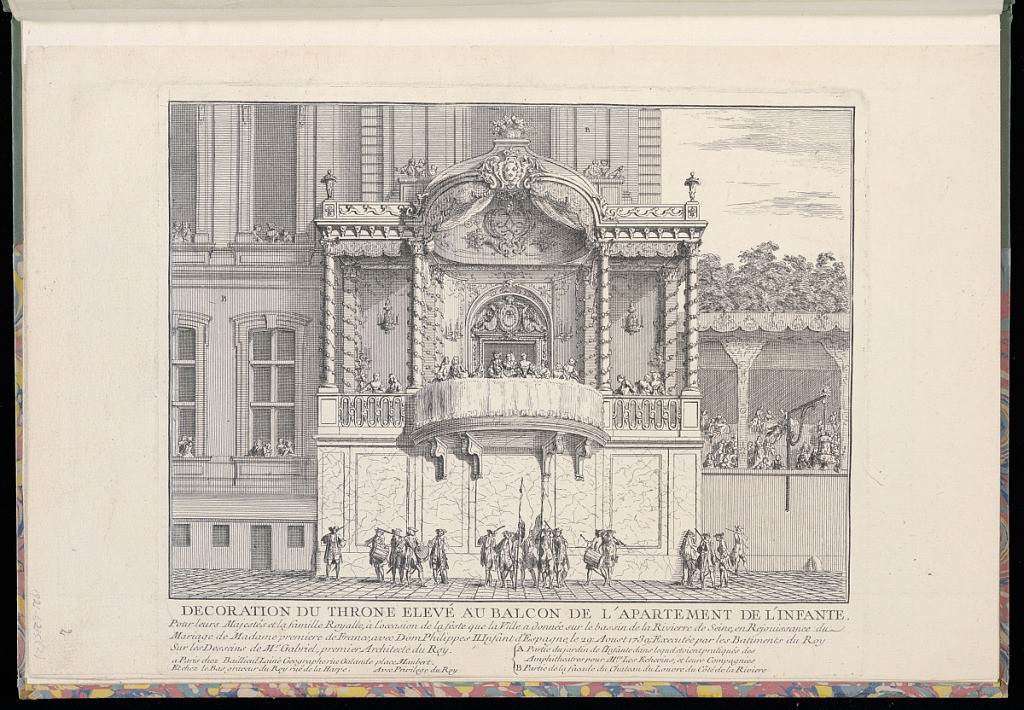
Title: DECORATION DU THRONE ELEVÉ AU BALCON DE L’APARTEMENT DE L’INFANTE. Pour leurs Majesté et la famille Royalle, à l’occasion de la feste que la Ville a donnée sur le bassin de la Rivierre de Seine, en Rejouissance du Mariage de Madame premiere de France, avec Dom Philippes II. Infante d’Espagne, le 29 Aoust 1739; Executée par les Bâtiments du Roy. Sur les Dessins de Mr. Gabriel, premier Architecte du Roy.
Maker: François Baillieul, French, 1697? – 1754
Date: after 1739
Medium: Etching and engraving on laid paper
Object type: Print
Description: A festival print illustrating the decoration of the balcony and façade of a building, where members of the French Royal Family sat to enjoy the festivities given by the city of Paris on the river Seine, in honor of the marriage between Madame of France and Dom Philippe II. A balcony with semi-circular balustrade is decorated with garlands wrapped around the columns and upholstered with banners and hanging textiles. Two chandeliers hang from the balcony. The roof of the balcony is an arch with the French royal coat of arms, topped with a Basket of flowers. Figures stand on the balcony and in the windows to the left of the balcony. A military band stand below on the street level. To the right, seating is erected with more people. Trees visible in the background, overtop the temporary seating. The title, description, including a legend and the address are lettered below.